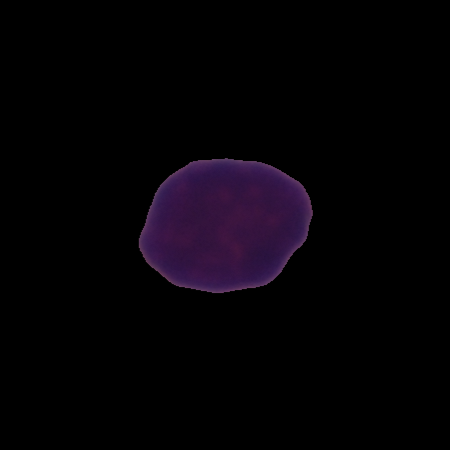
Label: healthy